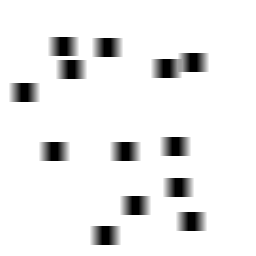
Squares: 13
Triangles: 0
Stars: 0
Total shapes: 13